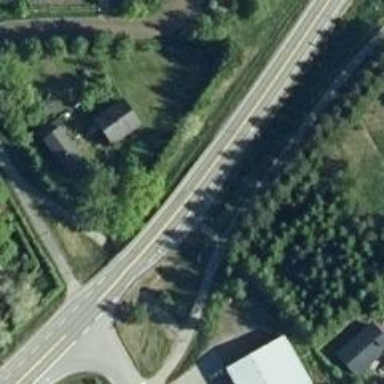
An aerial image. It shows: Asphalt road designated as trunk highway.